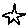
Label: star